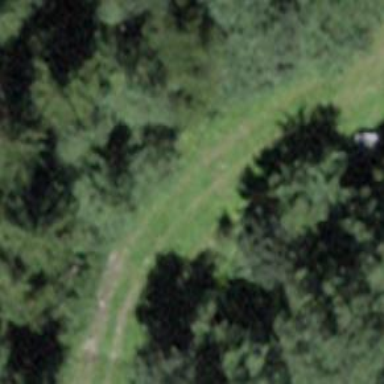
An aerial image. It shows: Advanced downhill track with grade 5 track type.